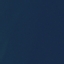
Land use / land cover class: SeaLake